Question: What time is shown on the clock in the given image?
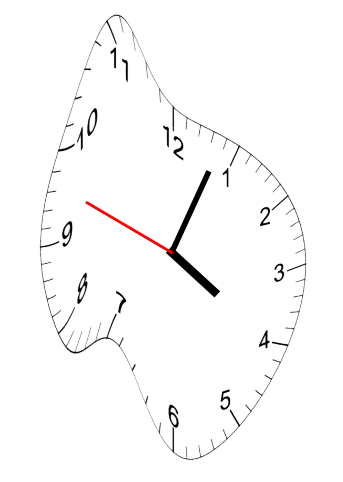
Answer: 04:03:48